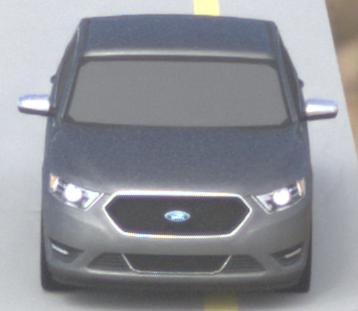
Make: Ford
Model: Taurus
Detailed model: SHO
Model produced from: 2012
Model produced until: 2019
Doors: 4
Color: gray
Road condition: dry road
Daytime: midday
Contrast: medium contrast